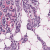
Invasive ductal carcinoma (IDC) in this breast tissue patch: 1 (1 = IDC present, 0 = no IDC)